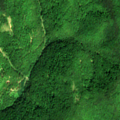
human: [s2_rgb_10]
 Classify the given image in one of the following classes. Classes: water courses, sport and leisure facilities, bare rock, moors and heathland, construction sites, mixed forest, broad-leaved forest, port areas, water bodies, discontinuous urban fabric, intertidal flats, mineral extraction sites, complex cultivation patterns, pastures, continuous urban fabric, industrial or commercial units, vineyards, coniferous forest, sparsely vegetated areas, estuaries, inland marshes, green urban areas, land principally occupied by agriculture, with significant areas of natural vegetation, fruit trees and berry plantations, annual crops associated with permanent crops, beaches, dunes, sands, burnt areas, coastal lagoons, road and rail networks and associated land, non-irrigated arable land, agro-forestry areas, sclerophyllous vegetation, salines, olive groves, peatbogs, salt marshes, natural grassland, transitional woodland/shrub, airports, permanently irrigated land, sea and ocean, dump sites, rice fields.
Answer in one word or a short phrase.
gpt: broad-leaved forest